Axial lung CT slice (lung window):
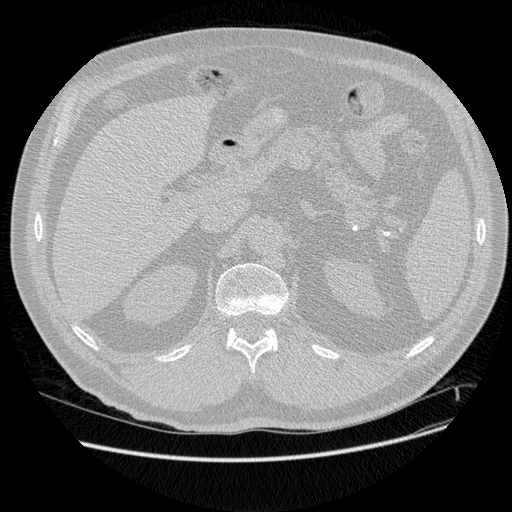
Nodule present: no